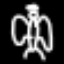
Label: angel